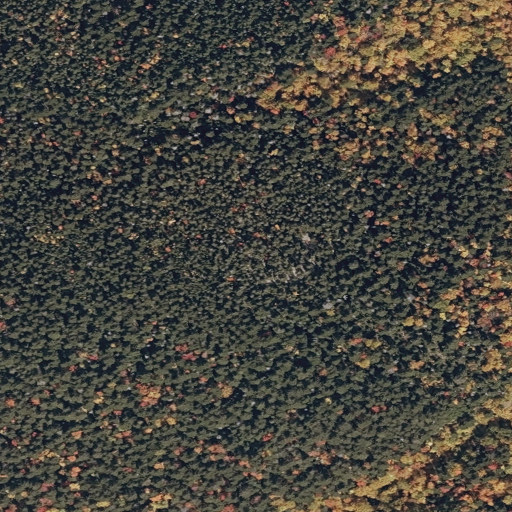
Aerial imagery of mountain in Maine named Spruce Hill containing evergreen forest, mixed forest, deciduous forest, and shrub